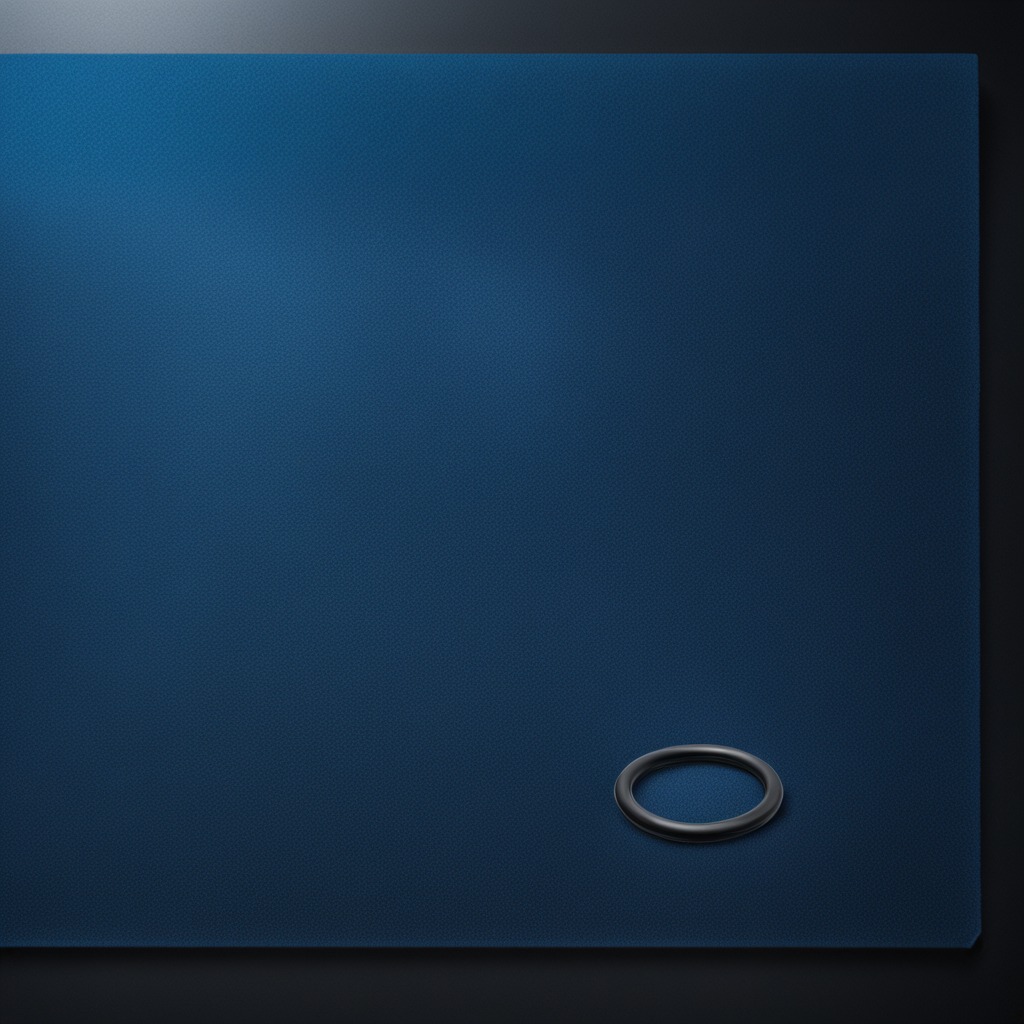
A rubber O-ring is lying on the granite tabletop.